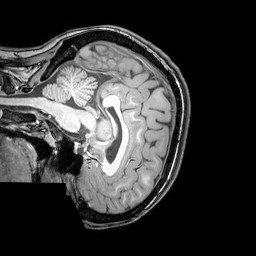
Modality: T1w
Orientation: sagittal
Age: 25
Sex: female
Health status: healthy
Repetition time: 0.081 s
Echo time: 0.037 s